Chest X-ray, PA view. Patient: 27 years old, sex F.
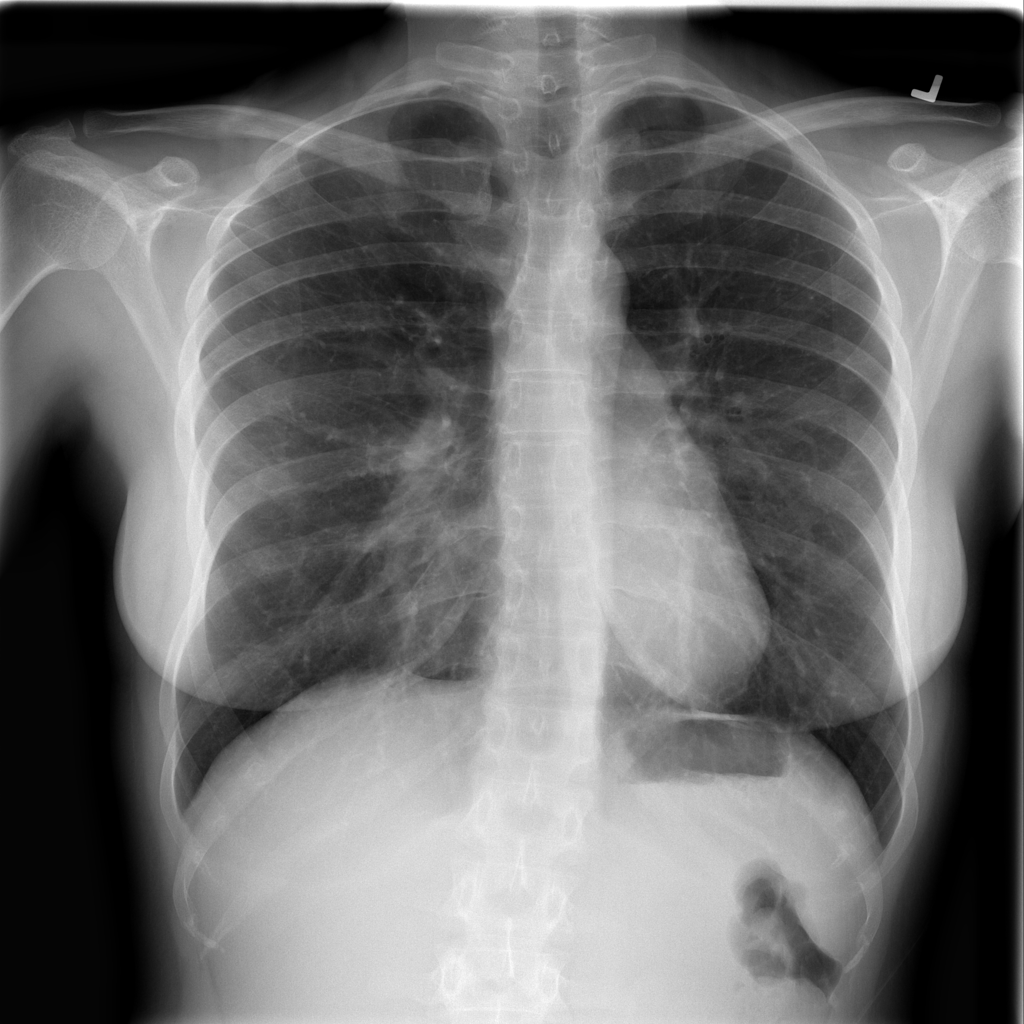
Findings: No Finding